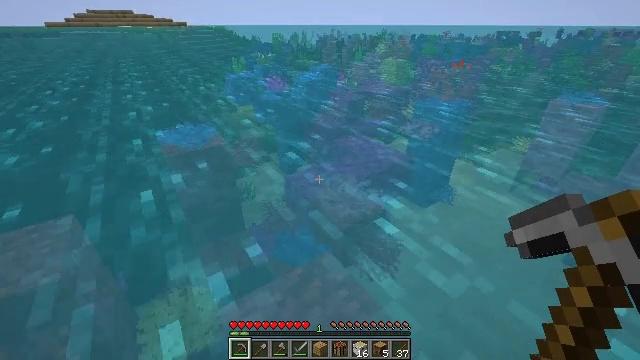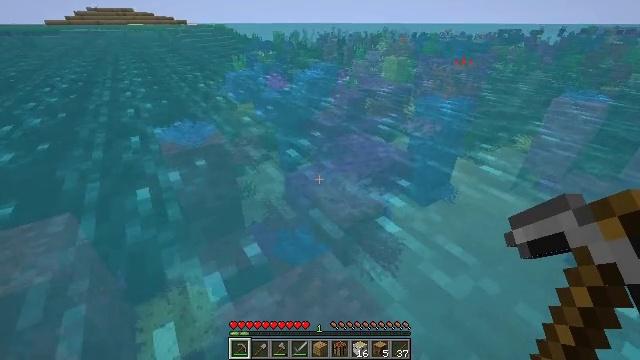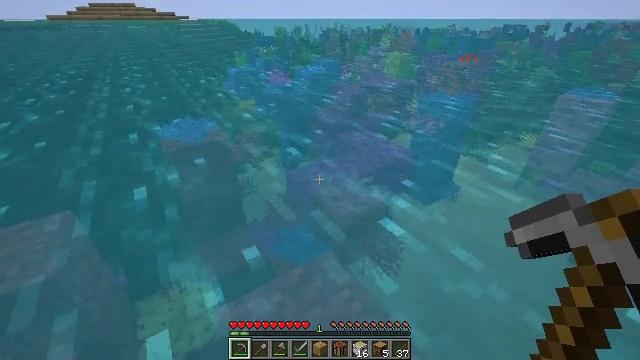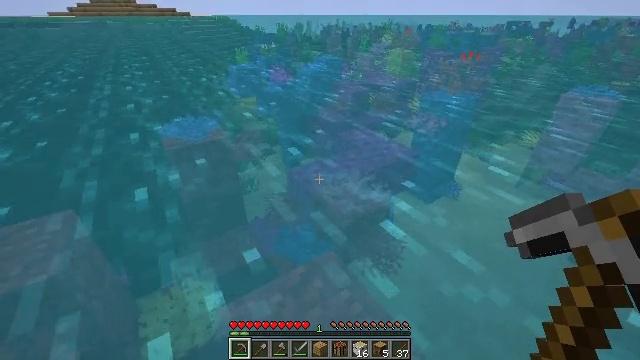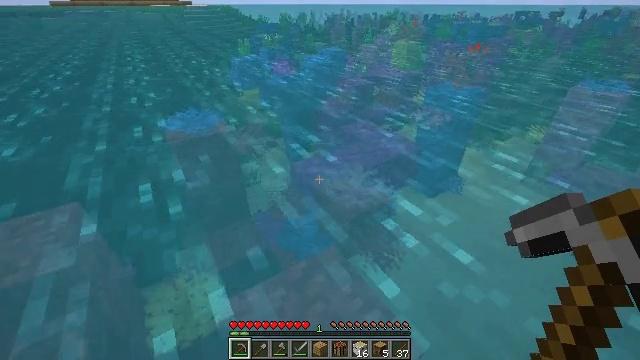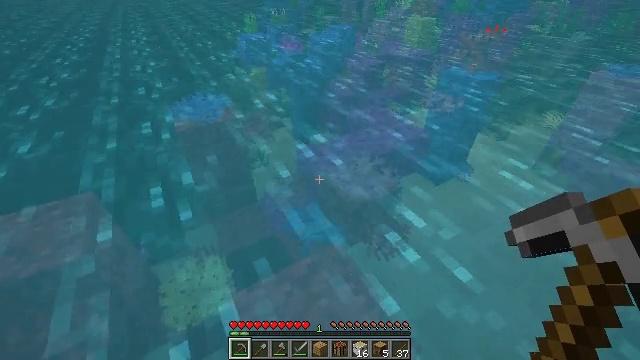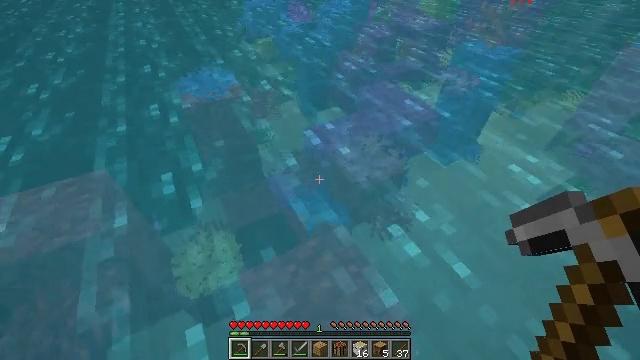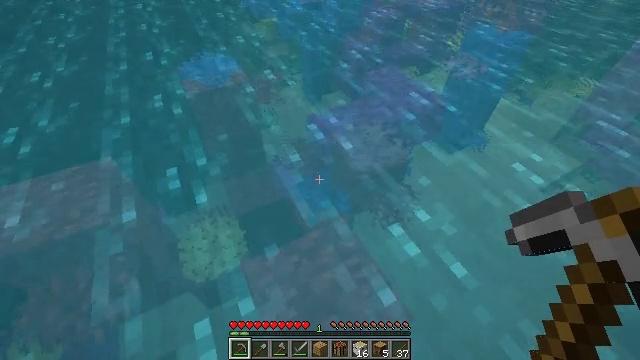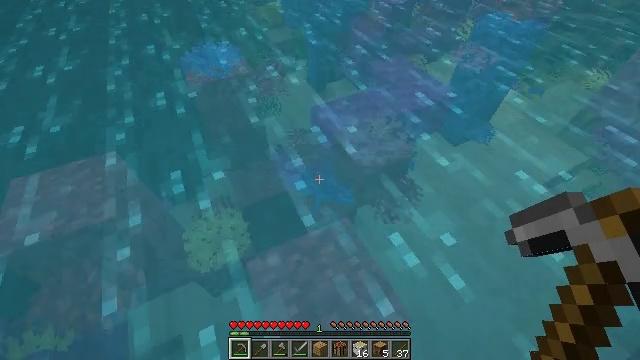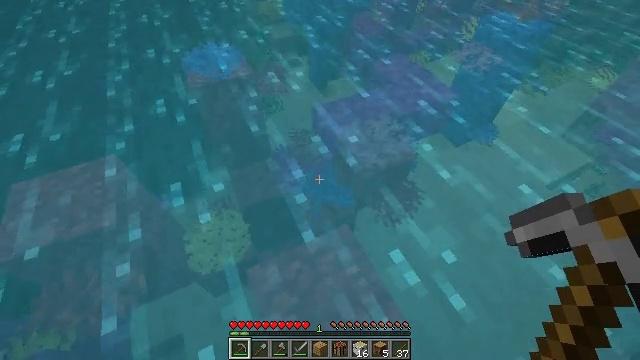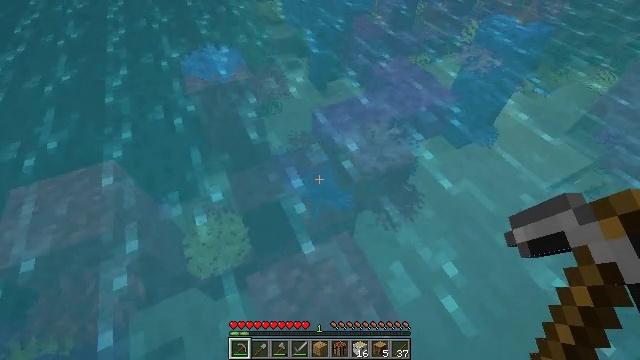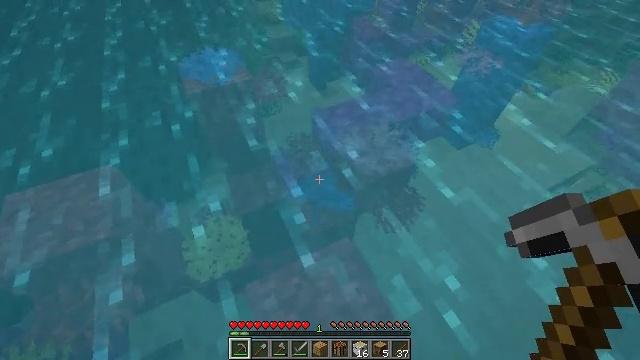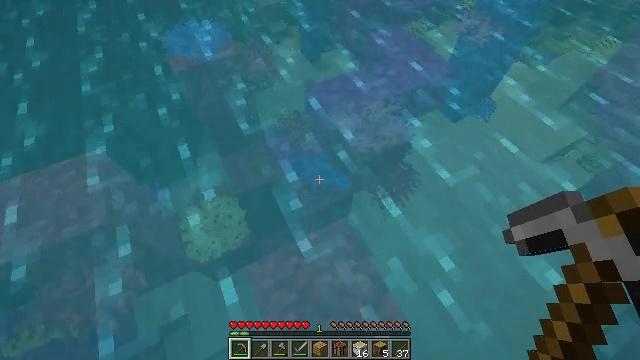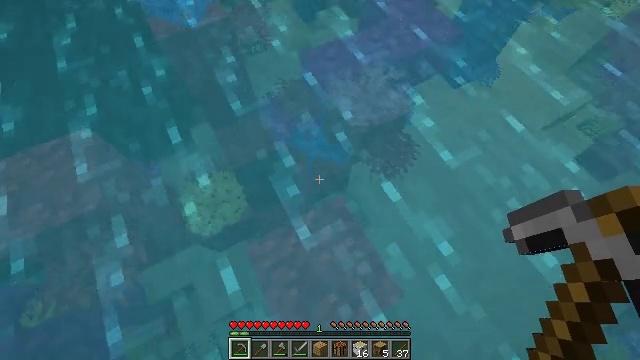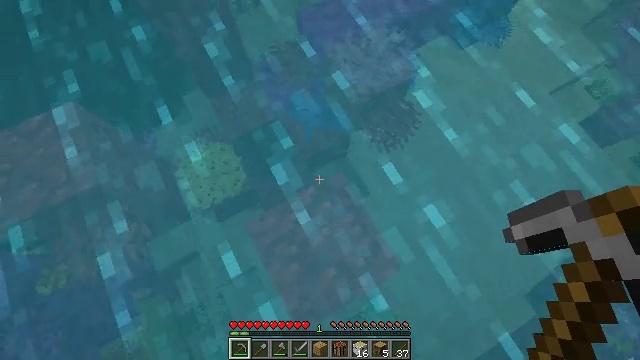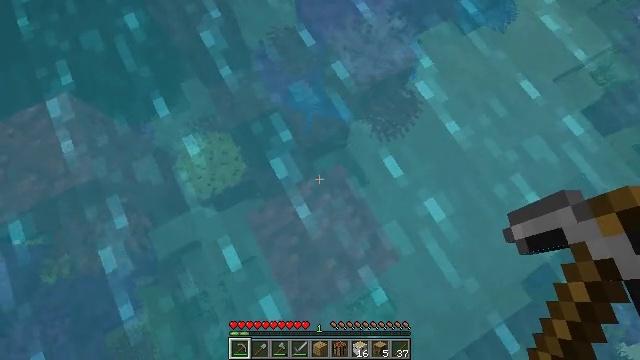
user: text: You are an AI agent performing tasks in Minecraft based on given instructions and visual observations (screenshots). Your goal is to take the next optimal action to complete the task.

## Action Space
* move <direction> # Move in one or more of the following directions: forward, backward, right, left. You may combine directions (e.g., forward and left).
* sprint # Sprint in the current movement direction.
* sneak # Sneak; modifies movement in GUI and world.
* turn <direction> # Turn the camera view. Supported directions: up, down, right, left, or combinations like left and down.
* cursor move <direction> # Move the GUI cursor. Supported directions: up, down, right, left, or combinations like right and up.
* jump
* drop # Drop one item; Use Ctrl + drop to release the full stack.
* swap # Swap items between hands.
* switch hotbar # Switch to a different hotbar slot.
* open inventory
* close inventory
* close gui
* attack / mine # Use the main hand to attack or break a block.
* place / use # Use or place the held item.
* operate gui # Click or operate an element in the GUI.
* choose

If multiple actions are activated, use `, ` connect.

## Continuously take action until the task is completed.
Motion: motion action
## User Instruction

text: Gather the fire coral block with tools.
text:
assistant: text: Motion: no_op
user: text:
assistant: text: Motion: jump
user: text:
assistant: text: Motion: jump
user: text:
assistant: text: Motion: move forward, turn down, jump
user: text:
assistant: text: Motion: move forward, turn left and down, jump
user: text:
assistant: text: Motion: move forward, turn left and down, jump
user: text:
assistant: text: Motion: move forward, turn left and down
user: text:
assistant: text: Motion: move forward, turn left and down
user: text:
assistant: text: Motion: move forward
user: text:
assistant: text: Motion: move forward
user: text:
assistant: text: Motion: move forward
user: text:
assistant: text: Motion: move forward, turn right and down
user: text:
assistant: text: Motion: move forward, turn right and down
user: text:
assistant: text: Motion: move forward, turn down
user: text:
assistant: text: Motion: turn down
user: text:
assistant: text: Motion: no_op
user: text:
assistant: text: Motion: no_op
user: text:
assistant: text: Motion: no_op
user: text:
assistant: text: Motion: turn right and down
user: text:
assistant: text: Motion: turn right and down
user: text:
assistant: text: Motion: turn right and down
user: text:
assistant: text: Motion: turn down
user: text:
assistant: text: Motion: turn down
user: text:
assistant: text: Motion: turn down
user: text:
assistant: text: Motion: no_op
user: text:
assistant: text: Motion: turn right and down
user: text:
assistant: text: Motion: turn right
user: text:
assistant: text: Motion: attack / mine
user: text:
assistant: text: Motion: attack / mine
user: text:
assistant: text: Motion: attack / mine